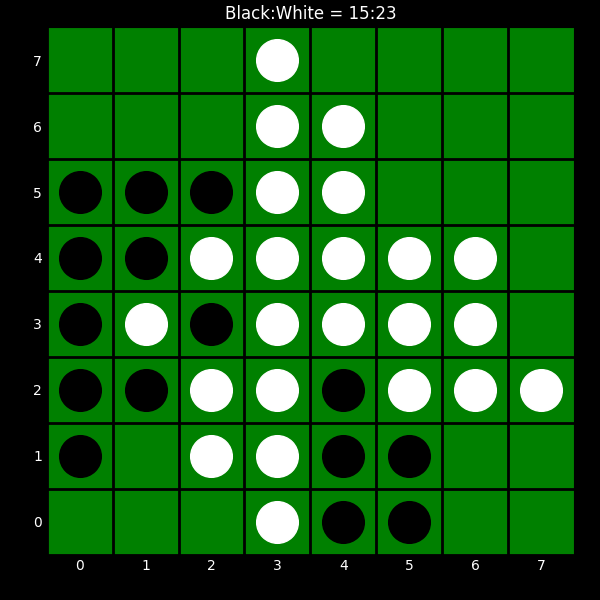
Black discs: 15
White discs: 23